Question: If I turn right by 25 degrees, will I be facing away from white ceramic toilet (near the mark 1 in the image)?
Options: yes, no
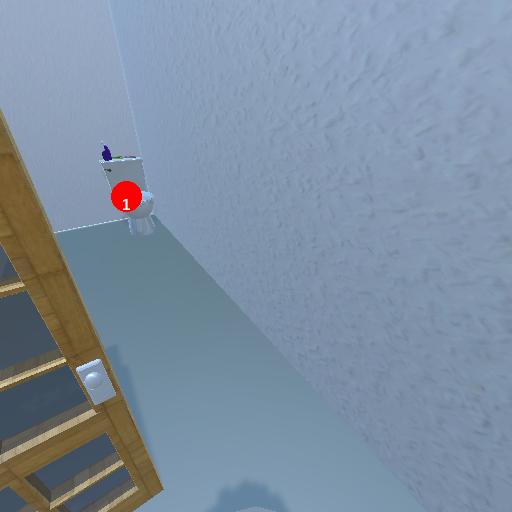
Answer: yes